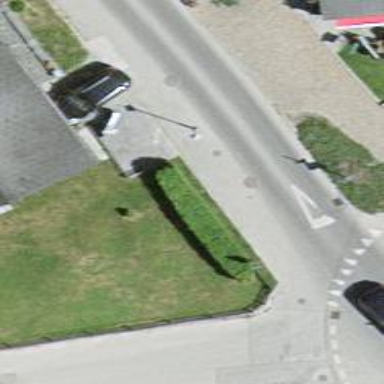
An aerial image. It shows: Hedge barrier.